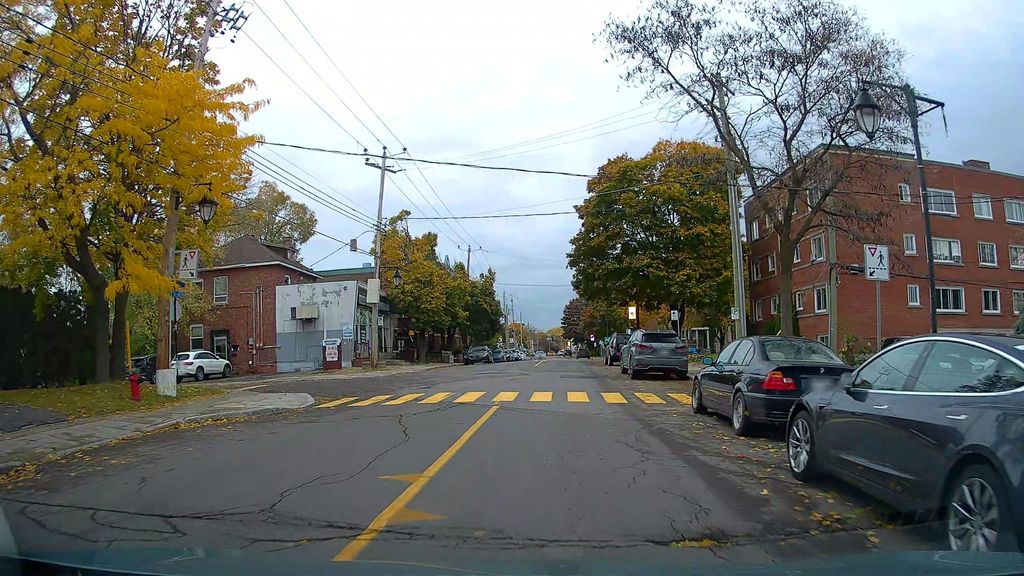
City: montreal